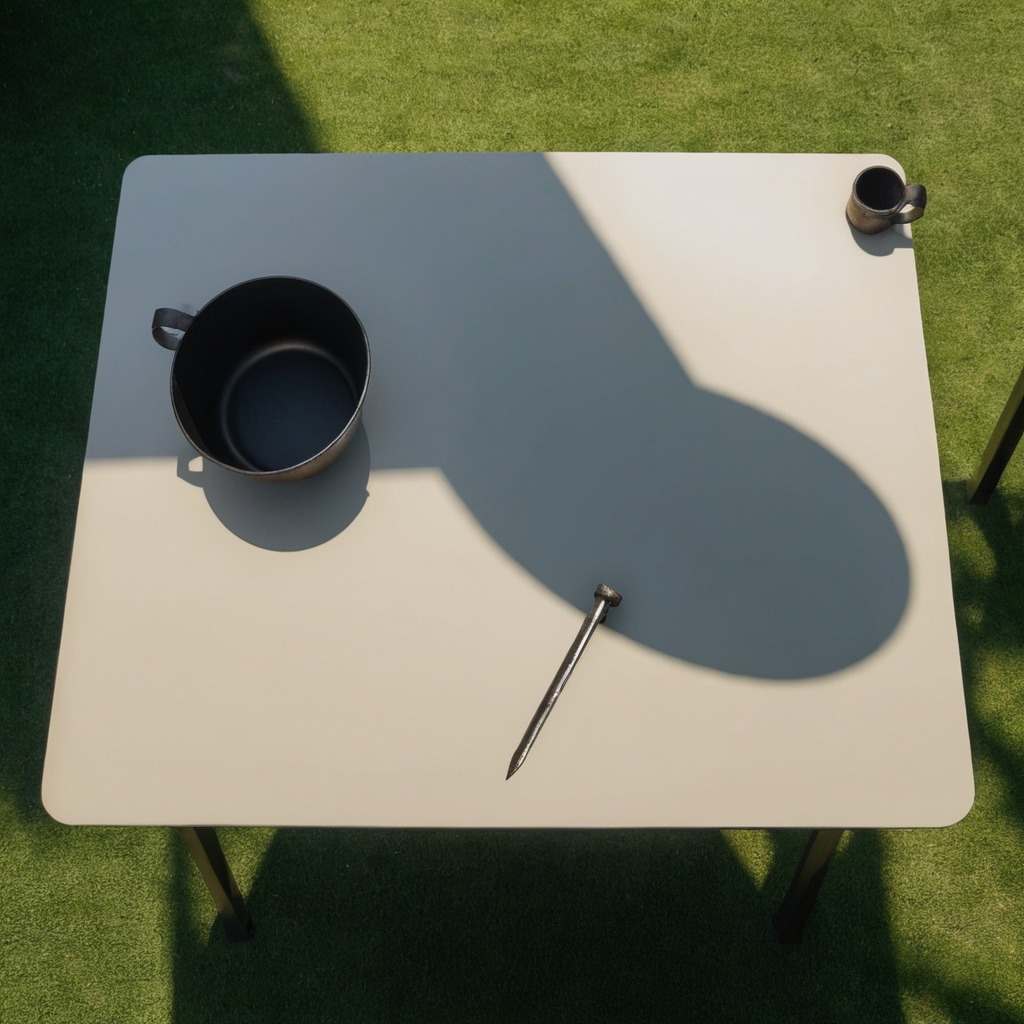
An iron nail lies on a clean utility table in a temporary outdoor tool station.